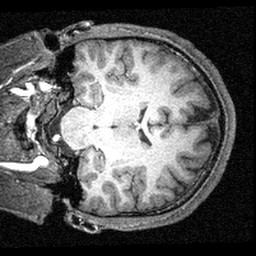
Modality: T1w
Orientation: coronal
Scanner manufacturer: siemens
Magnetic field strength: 3 T
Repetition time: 1.57 s
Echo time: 0.00304 s